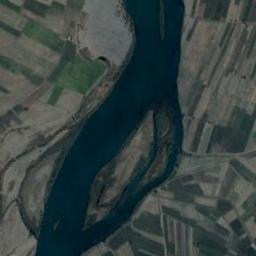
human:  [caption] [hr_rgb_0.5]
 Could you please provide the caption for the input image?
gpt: The deep blue river with a channel bar goes through the farmland .

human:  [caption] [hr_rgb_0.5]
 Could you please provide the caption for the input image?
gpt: Many neat places are near the river .

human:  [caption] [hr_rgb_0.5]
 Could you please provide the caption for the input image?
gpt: The river goes through bare and green farmland .

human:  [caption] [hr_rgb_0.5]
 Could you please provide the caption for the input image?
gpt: A curvy turquoise river with small islands and green and tan mixed fields on both sides .

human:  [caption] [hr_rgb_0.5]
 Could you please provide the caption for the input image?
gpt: There are many farmlands around the river .